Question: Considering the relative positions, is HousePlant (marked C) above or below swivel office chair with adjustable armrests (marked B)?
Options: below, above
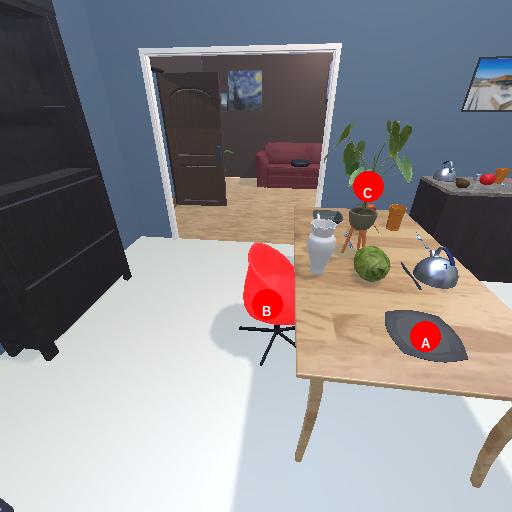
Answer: below